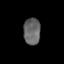
Tissue: lung
Cell type: Fibroblasts
Senescence score: 0.6302
Nuclear area (px): 441
Mean DAPI intensity: 102.188